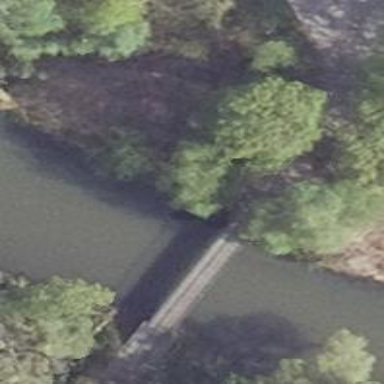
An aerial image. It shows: Path leading to bridge.